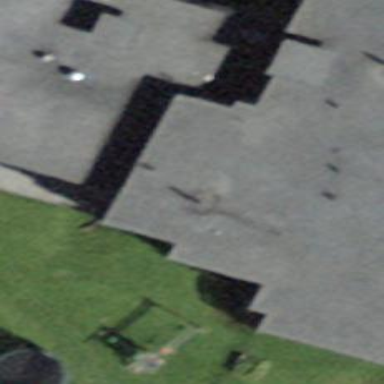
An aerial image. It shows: Building with flat roof.